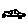
Label: car